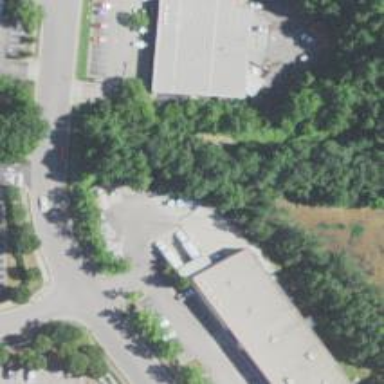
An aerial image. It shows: Commercial building used for retail purposes.